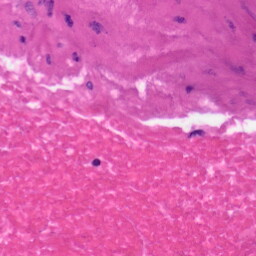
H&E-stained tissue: Skin